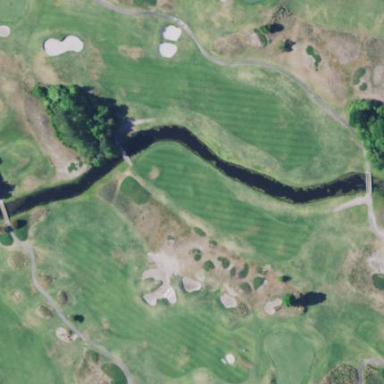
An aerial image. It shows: Grassy area designated as golf fairway.